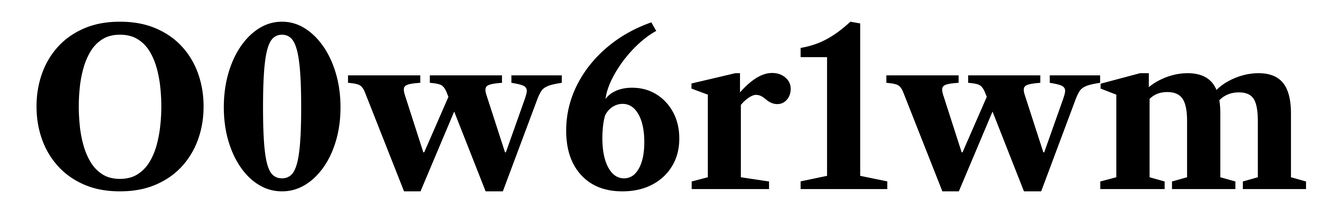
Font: LibreCaslonText_Bold